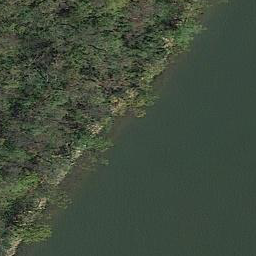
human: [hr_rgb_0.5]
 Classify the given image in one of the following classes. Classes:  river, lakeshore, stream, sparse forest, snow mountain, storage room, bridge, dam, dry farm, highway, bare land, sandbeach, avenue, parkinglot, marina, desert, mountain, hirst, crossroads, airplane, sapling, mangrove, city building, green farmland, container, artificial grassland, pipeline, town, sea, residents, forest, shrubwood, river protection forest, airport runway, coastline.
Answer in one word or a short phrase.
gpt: river protection forest